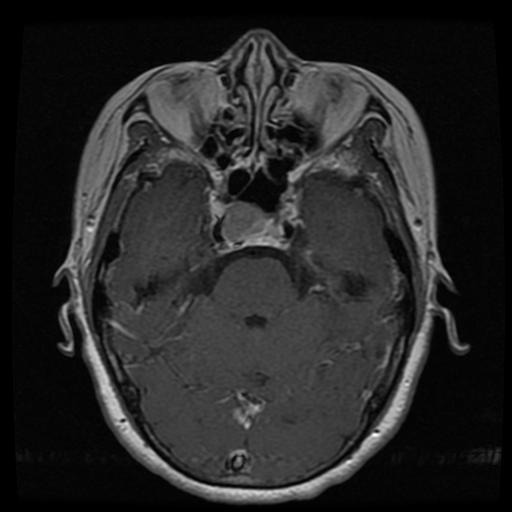
Label: pituitary